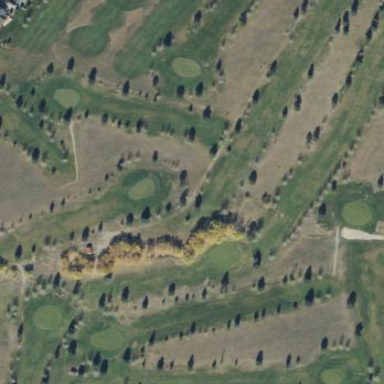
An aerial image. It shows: Golf course.